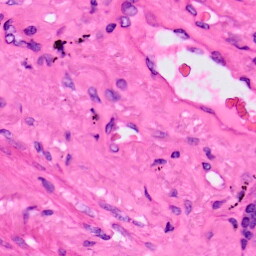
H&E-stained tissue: Lung